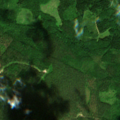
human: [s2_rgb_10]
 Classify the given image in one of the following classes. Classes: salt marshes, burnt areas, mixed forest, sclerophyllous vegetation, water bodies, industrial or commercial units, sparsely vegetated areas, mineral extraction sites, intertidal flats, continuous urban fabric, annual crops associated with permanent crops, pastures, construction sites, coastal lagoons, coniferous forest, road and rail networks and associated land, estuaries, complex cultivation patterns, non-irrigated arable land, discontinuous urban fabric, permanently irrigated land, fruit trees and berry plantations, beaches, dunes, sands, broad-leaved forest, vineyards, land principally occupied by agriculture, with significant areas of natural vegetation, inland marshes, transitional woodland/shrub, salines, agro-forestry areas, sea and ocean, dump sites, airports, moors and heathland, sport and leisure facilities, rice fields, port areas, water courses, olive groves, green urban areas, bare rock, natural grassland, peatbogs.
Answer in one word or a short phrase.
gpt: coniferous forest, mixed forest, transitional woodland/shrub